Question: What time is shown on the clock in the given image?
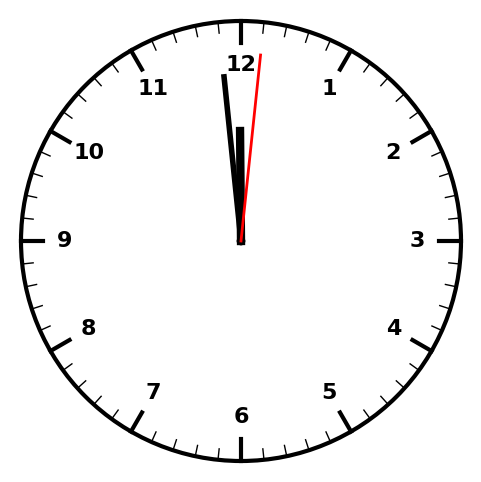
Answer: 11:59:01